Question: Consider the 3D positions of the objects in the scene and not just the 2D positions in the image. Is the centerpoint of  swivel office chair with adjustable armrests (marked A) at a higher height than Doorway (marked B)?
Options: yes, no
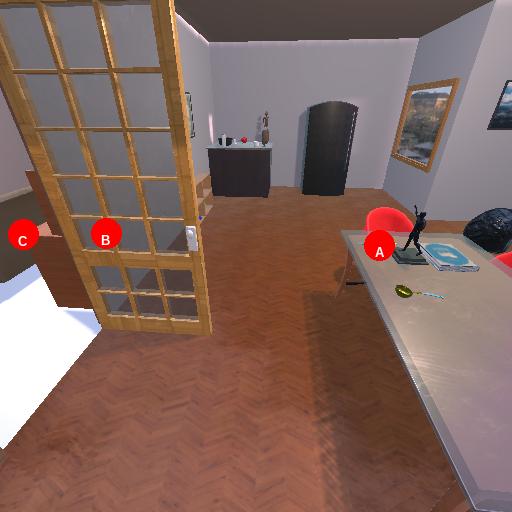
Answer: yes